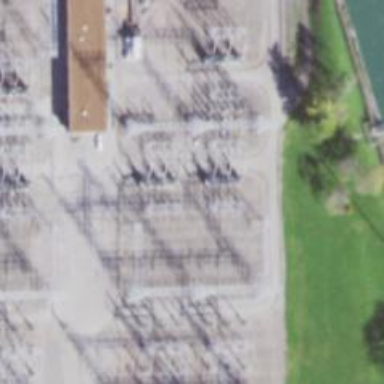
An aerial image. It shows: Switch for power supply.